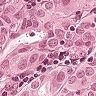
Metastatic tissue present: yes